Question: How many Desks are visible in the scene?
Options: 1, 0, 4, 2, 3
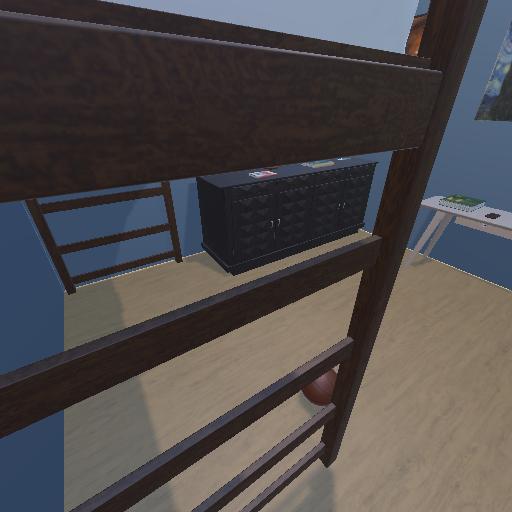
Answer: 1